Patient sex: M
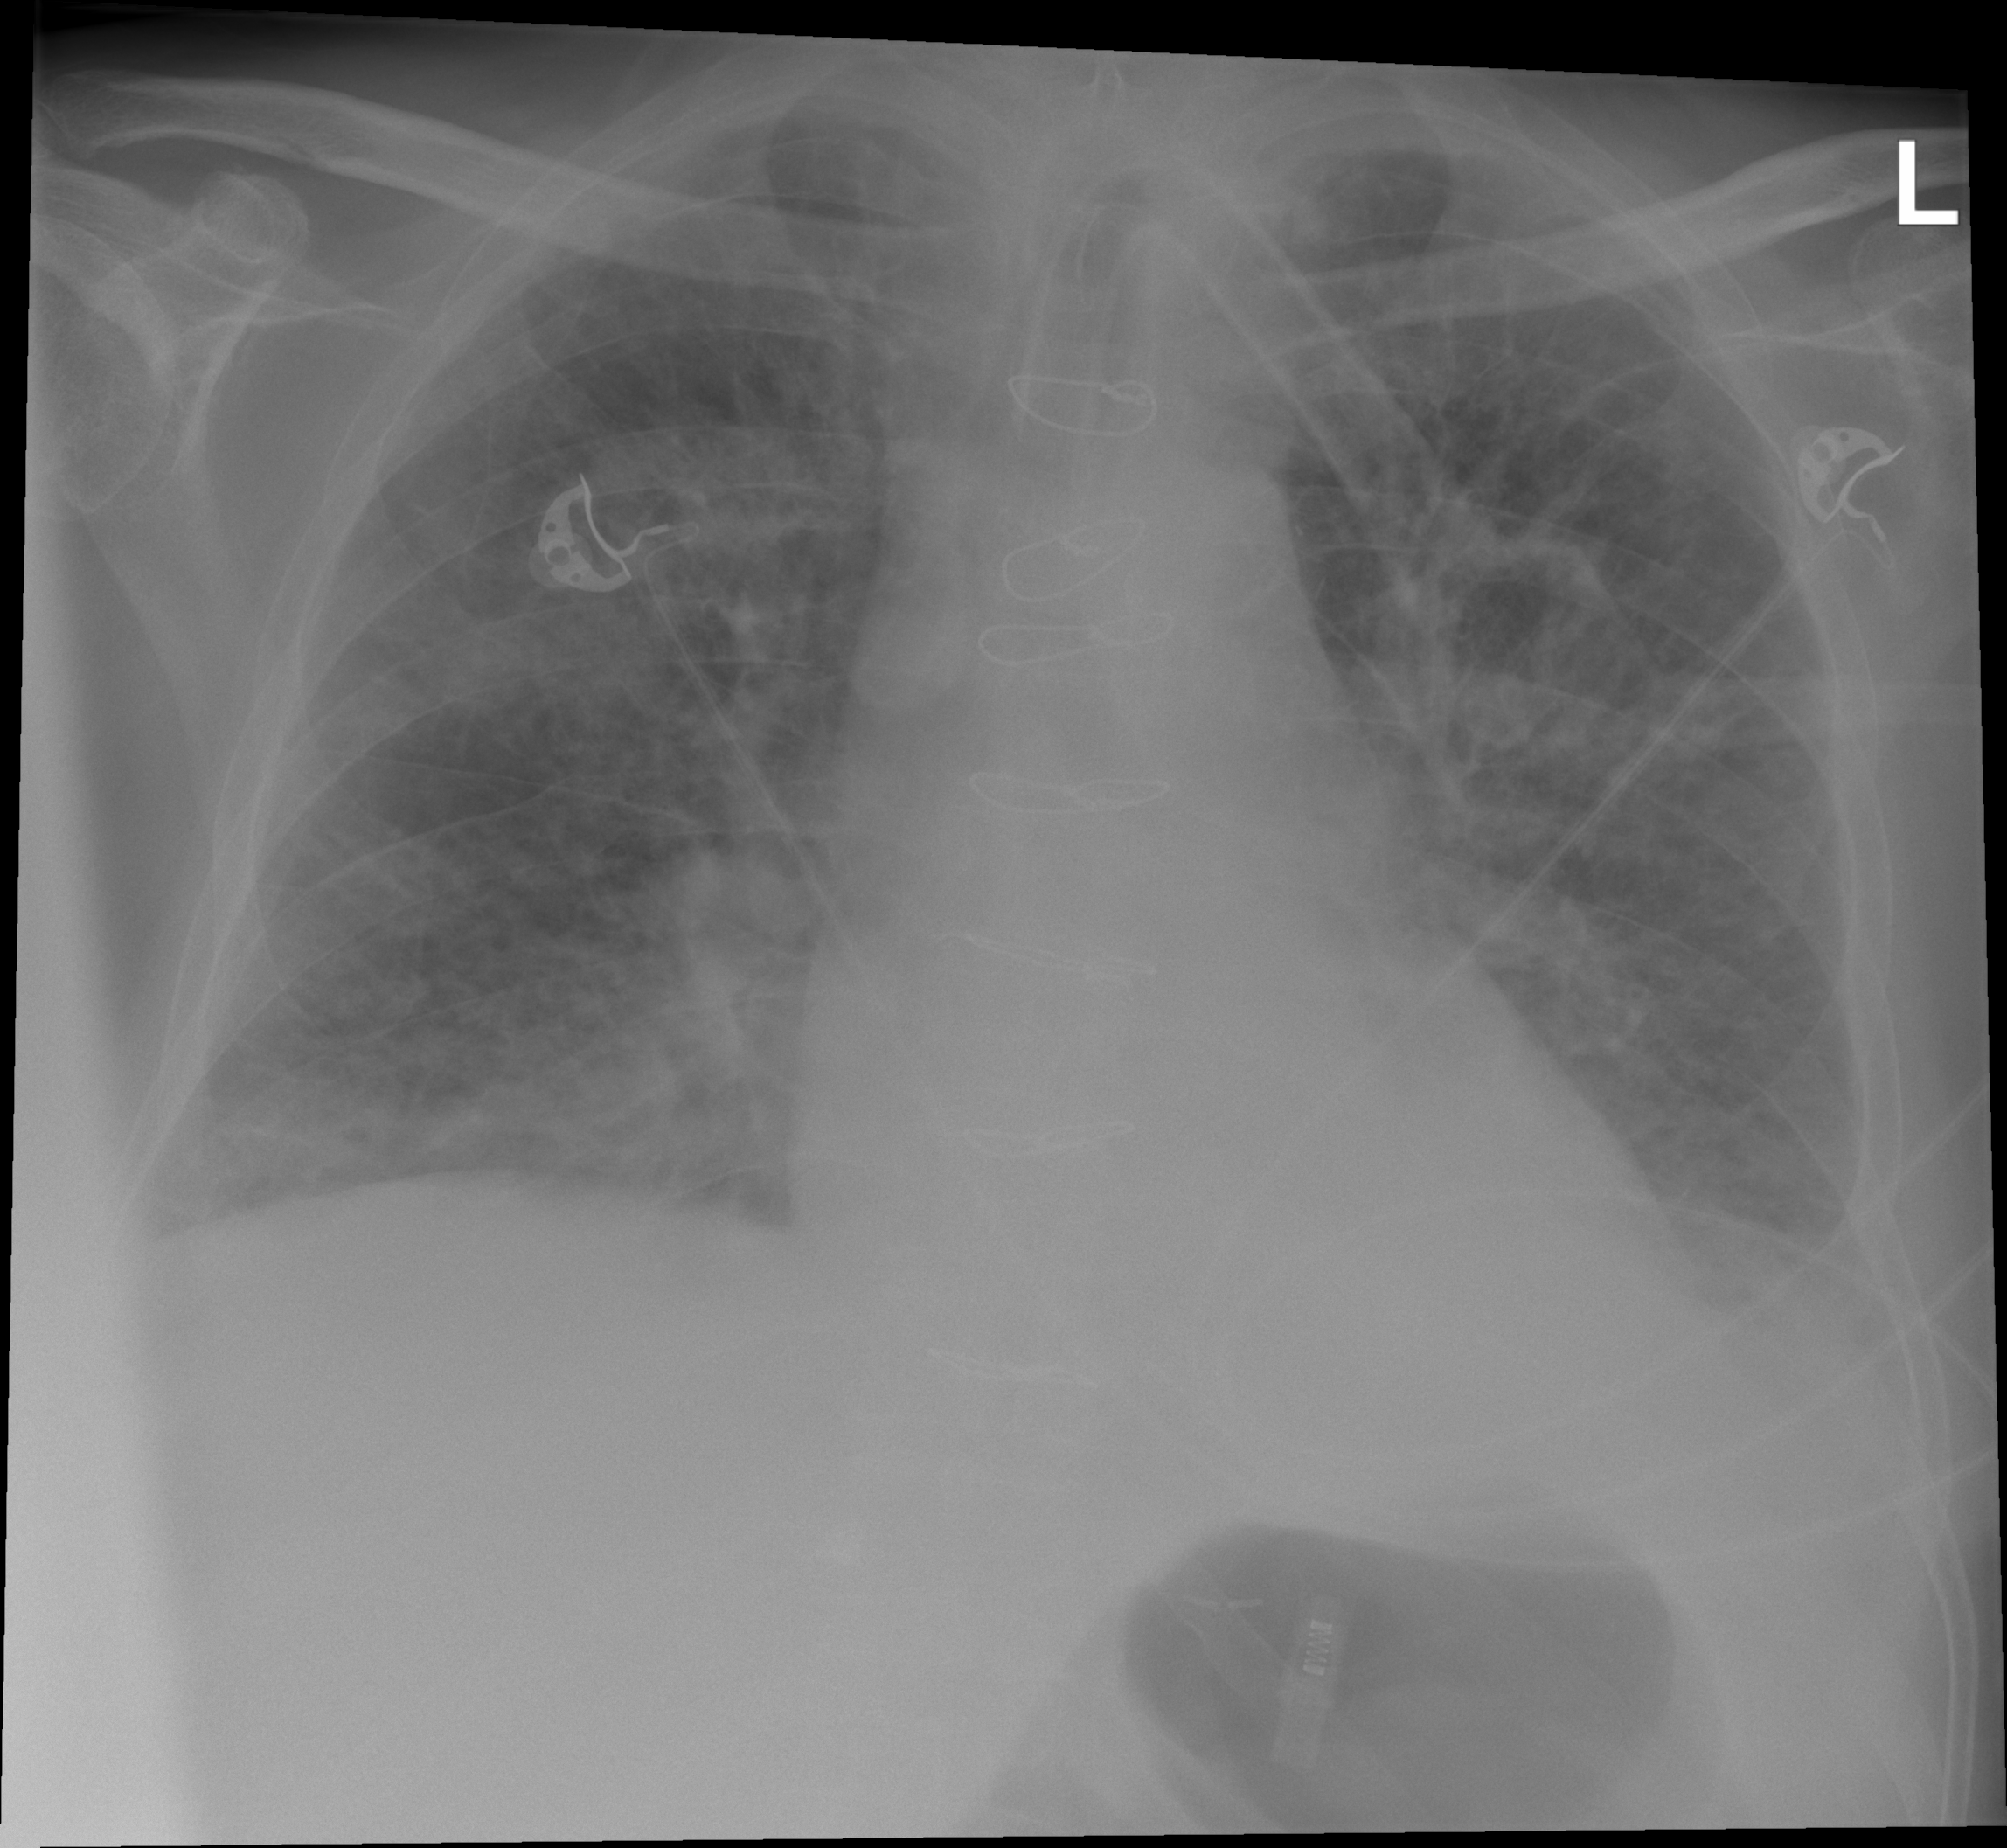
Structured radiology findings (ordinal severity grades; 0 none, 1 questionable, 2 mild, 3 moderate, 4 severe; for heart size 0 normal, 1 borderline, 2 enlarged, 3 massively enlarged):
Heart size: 0
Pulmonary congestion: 2
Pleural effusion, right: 0
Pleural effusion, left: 2
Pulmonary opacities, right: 3
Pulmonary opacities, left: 3
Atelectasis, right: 2
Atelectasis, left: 2